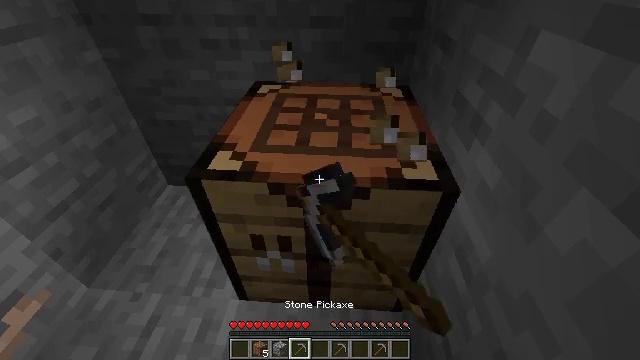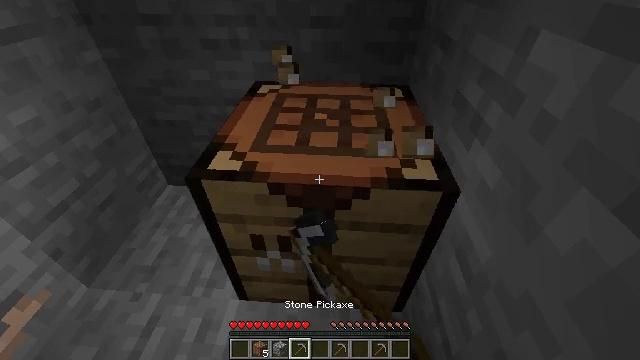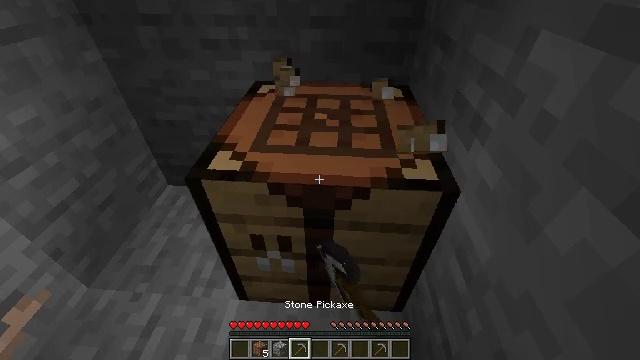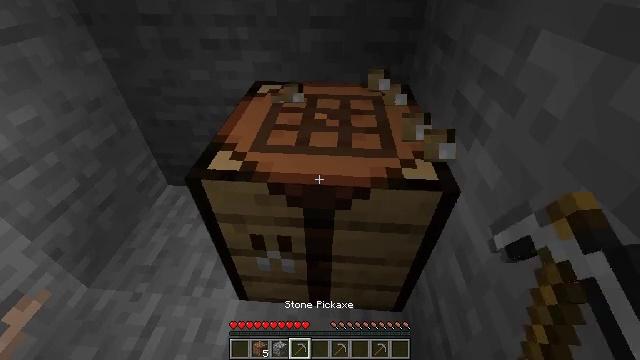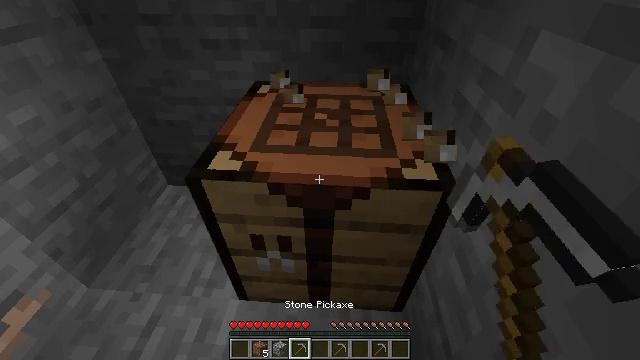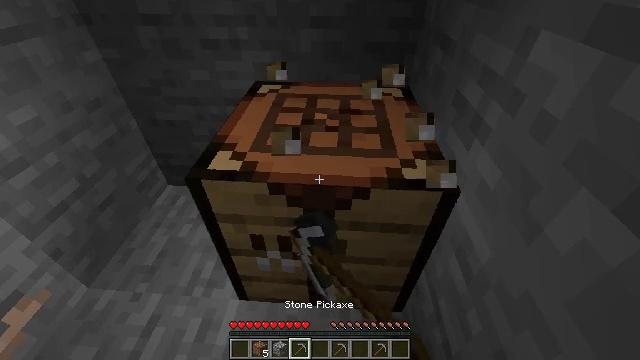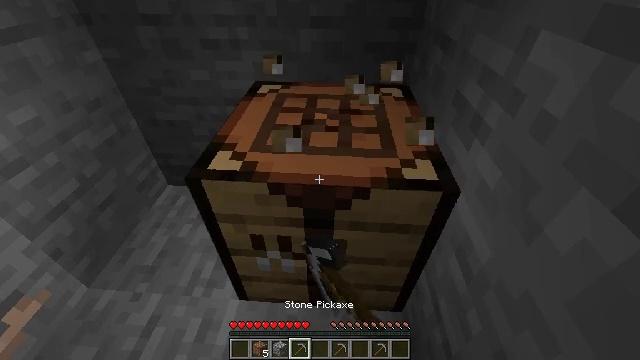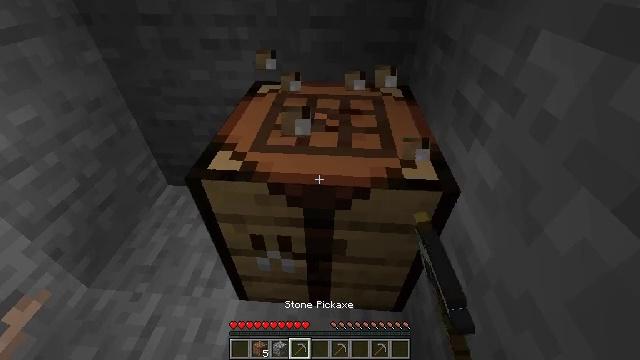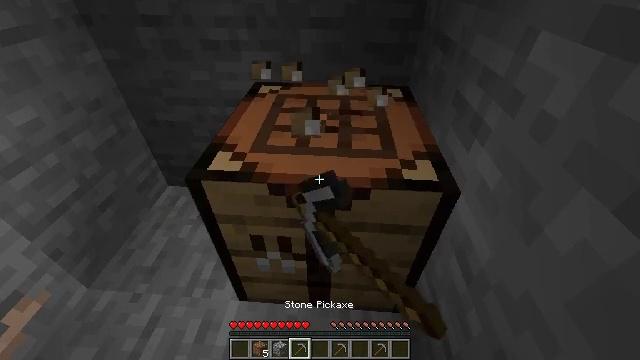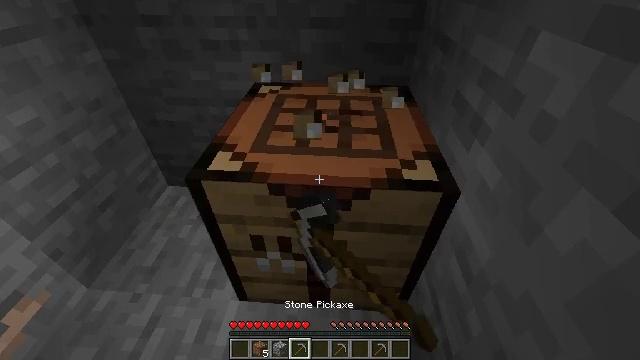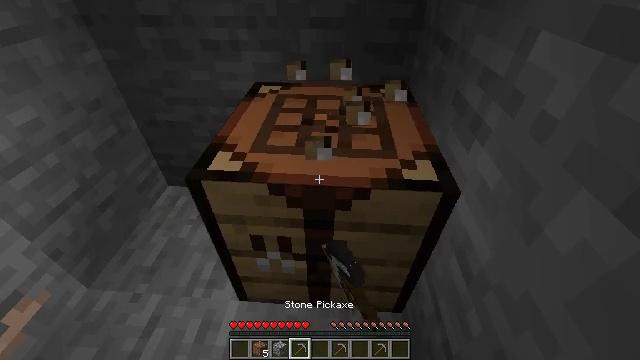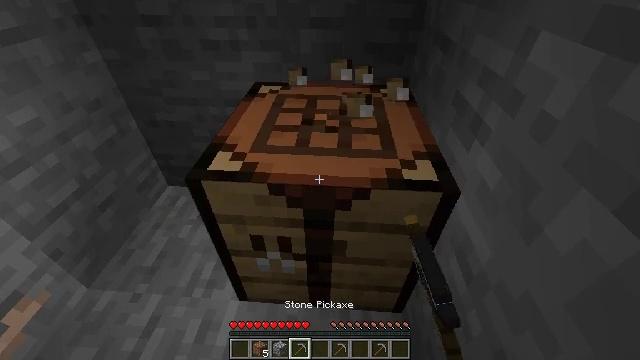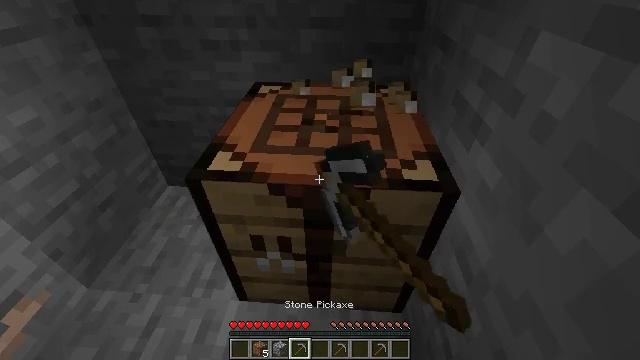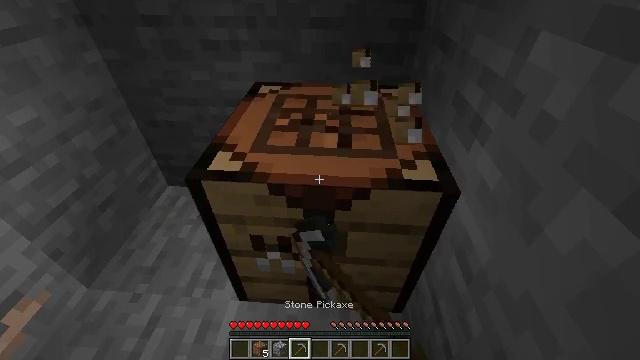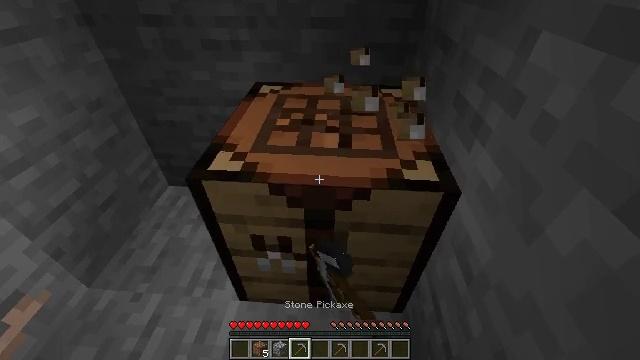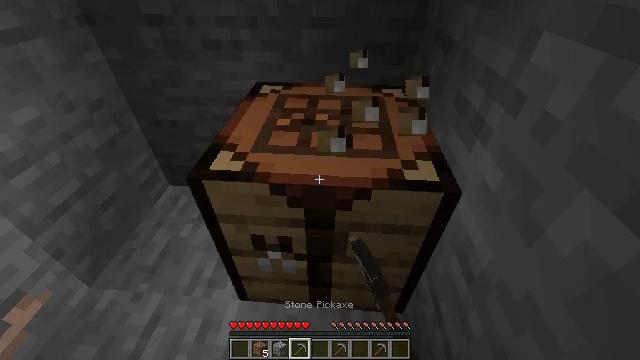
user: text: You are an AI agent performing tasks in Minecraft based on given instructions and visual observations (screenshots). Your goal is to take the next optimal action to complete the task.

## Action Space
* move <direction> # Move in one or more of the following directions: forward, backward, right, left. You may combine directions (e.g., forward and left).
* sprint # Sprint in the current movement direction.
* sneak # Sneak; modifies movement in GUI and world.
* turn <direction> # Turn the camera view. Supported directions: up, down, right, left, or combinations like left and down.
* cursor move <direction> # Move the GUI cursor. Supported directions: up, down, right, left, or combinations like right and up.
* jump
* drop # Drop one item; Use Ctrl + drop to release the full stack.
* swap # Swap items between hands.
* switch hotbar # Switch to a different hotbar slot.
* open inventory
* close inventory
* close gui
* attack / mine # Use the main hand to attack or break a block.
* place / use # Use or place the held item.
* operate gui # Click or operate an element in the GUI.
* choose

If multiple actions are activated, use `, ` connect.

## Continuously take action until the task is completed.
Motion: motion action
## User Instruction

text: Left click on the crafting table
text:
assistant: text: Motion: attack / mine
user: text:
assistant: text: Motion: attack / mine
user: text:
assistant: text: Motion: attack / mine
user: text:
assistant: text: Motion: attack / mine
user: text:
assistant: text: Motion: attack / mine
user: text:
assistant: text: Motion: attack / mine
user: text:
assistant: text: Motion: attack / mine
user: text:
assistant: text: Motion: attack / mine
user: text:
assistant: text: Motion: attack / mine
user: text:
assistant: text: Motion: attack / mine
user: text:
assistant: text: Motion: attack / mine
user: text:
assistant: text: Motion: attack / mine
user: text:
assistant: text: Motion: attack / mine
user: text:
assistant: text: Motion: attack / mine
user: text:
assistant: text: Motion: attack / mine
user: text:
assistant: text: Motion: attack / mine
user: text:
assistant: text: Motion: attack / mine
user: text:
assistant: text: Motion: attack / mine
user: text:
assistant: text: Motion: attack / mine
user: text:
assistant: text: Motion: attack / mine
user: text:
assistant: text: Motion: attack / mine
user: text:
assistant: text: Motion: attack / mine
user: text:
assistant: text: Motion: attack / mine
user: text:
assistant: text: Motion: attack / mine
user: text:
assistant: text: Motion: attack / mine
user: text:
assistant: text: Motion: attack / mine
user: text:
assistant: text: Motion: attack / mine
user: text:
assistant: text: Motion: attack / mine
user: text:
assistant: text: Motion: attack / mine
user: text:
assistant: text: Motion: attack / mine